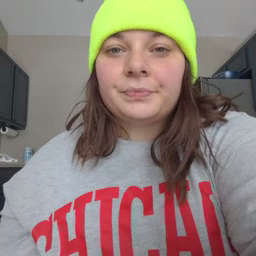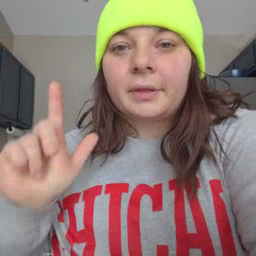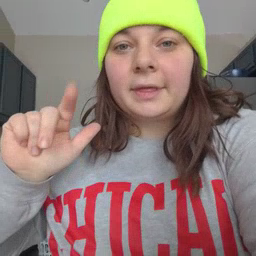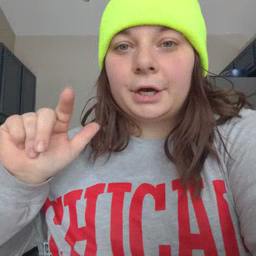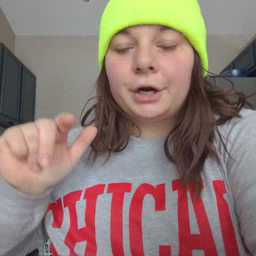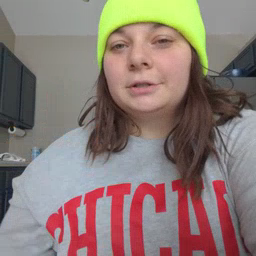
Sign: later